Question: Count the number of objects in the diagram.
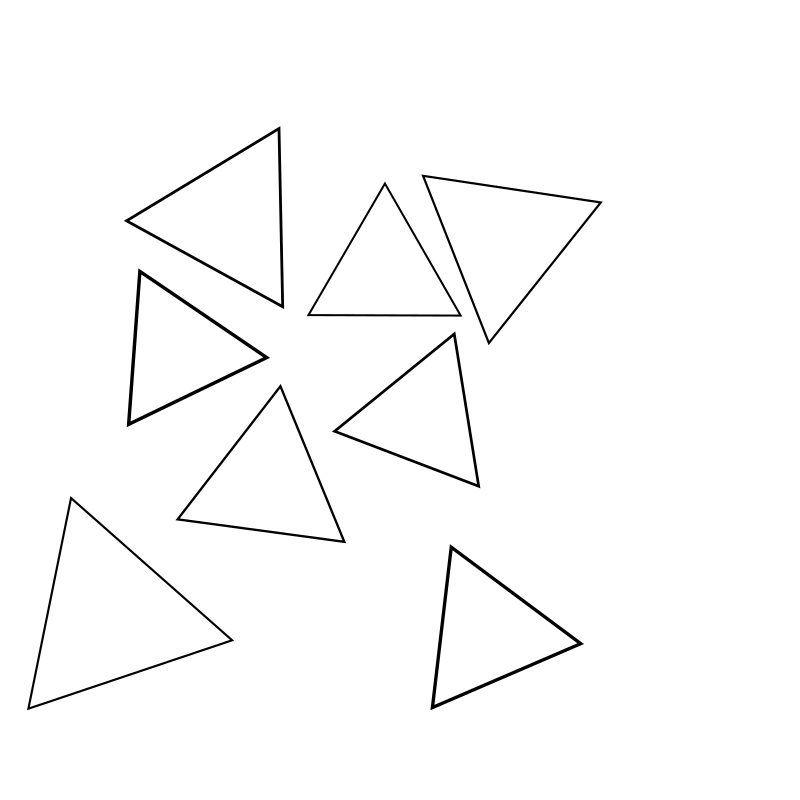
Answer: 8